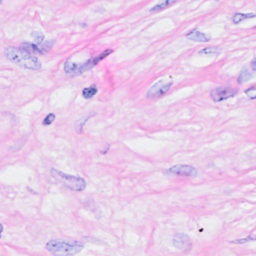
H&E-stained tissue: Breast